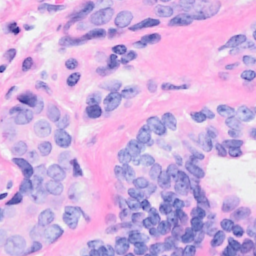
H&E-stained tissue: Breast